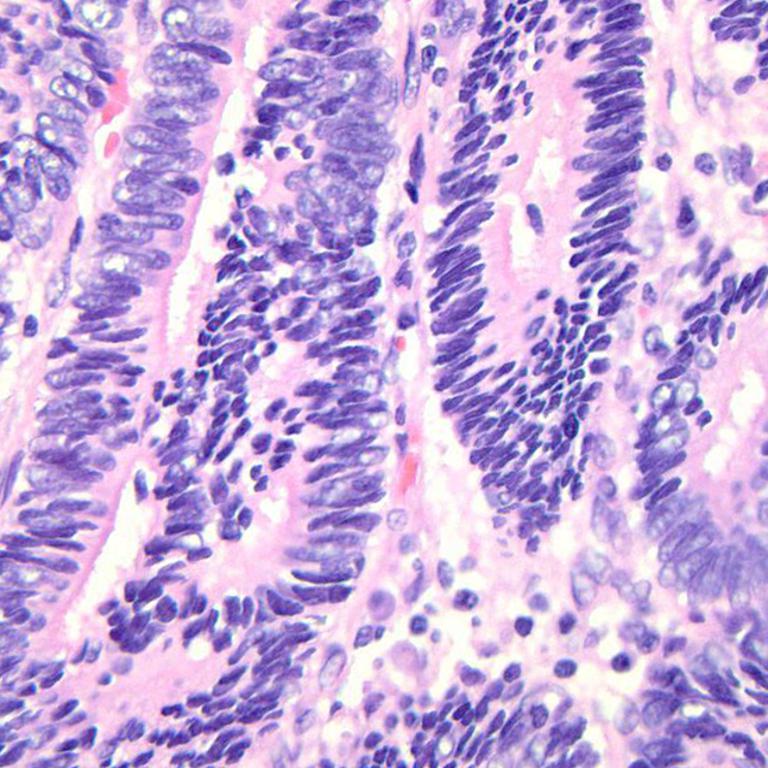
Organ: colon
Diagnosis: adenocarcinomas